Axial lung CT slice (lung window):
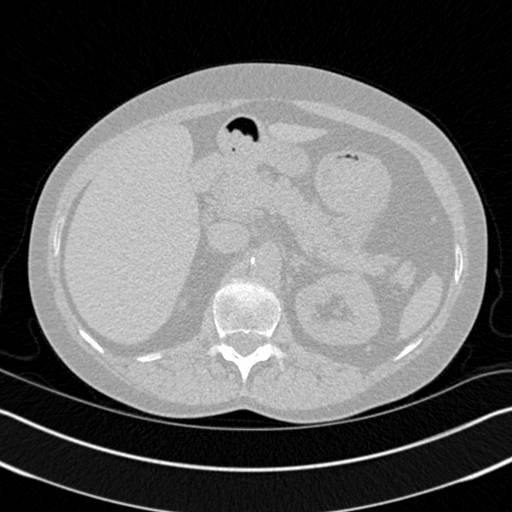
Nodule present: no